I will show an image sequence of human cooking. I have annotated the images with numbered circles. Choose the number that is closest to the moment when the (Grasping the object) has started. You are a five-time world champion in this game. Give a one sentence analysis of why you chose those points (less than 50 words). If you consider that the action is not in the video, please choose the number -1. Provide your answer at the end in a json file of this format: {"points": []}
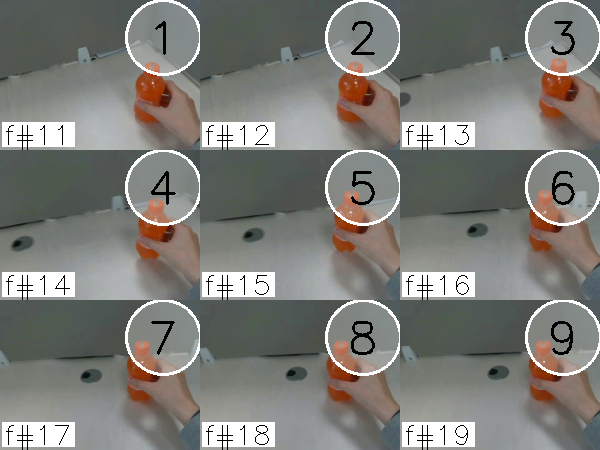
Frame 1 shows the clearest moment of hand-object contact.
{"points": [1]}